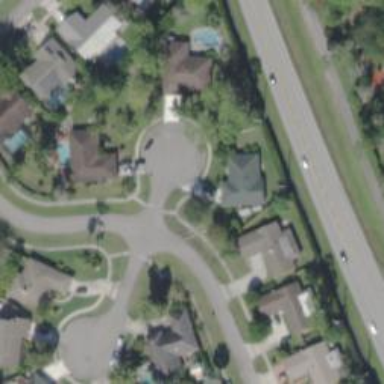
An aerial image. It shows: Turning loop on the road.